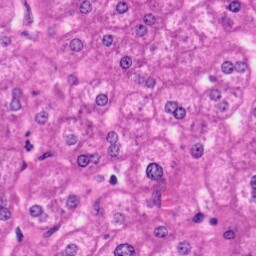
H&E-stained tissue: Liver